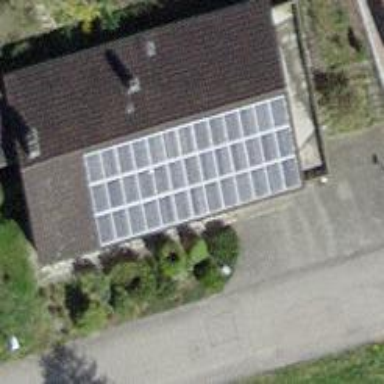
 consisting of solar photovoltaic panels."